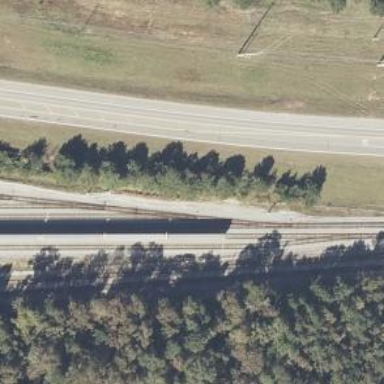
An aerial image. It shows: Rail spur service.